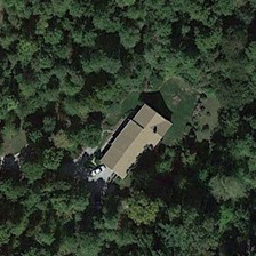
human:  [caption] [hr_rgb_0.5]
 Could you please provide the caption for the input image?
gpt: There is a yellow roof located in a forest along with a car.

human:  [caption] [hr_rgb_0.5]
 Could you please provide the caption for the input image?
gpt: There is a house with a yellow roof and a car in the forest.

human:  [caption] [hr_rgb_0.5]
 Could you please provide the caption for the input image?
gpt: A yellow roof house is lying in the forest with the car.

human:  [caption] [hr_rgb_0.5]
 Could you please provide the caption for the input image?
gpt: this house with light brown roof has a car stopping outside surrounded by the lush wood .

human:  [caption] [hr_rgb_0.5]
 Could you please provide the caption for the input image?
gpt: There is a yellow roof and a car.